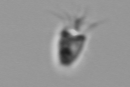
Label: Balanion